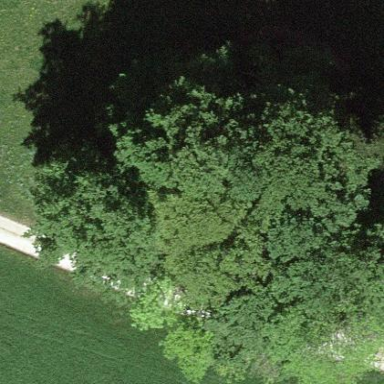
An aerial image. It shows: Forest with broadleaved trees that are deciduous.